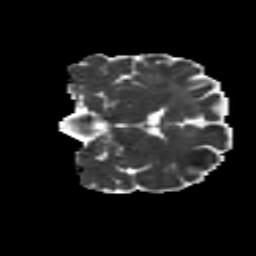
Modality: MD
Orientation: coronal
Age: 27
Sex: male
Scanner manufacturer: siemens
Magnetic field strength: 3 T
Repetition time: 8.6 s
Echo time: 0.095 s